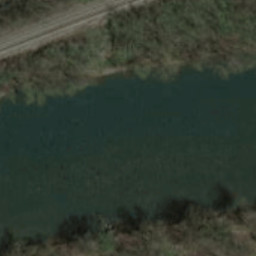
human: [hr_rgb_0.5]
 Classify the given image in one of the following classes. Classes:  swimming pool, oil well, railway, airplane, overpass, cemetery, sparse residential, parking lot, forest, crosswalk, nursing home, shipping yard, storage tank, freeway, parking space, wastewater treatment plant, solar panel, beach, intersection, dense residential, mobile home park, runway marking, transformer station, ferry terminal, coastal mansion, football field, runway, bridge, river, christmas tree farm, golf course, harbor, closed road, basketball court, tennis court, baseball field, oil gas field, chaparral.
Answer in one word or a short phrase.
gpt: river